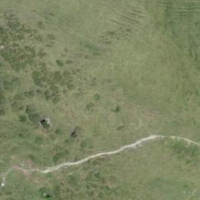
EUNIS habitat code: 26
Species observed at this site:
Parnassia palustris